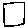
Label: square